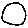
Label: moon